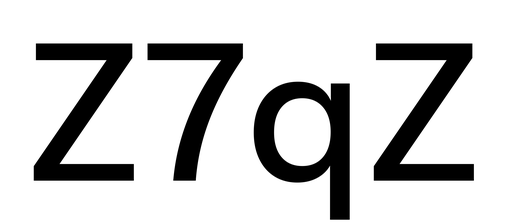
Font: InstrumentSans_Medium